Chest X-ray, PA view. Patient: 35 years old, sex F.
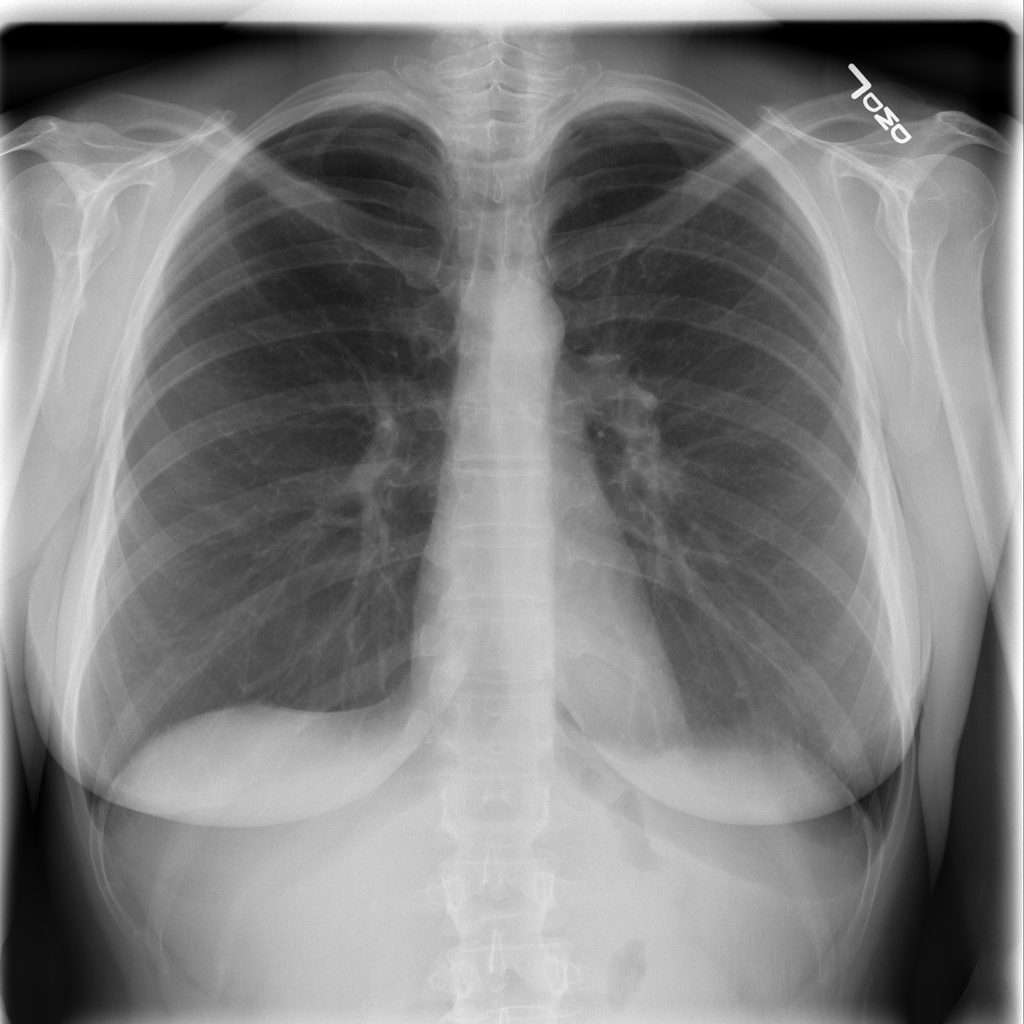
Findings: No Finding